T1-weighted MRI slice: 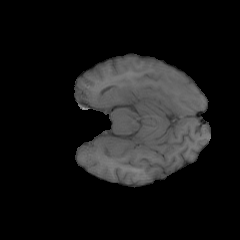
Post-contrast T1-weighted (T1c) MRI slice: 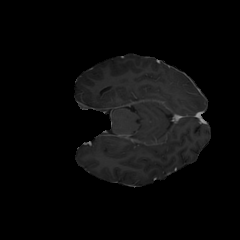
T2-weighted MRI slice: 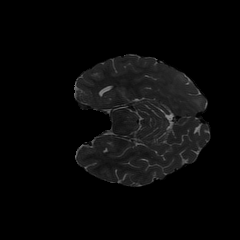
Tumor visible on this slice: yes